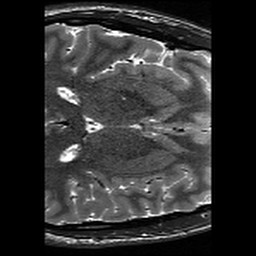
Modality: T2w
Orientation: axial
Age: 20
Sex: male
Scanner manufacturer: siemens
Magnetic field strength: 3 T
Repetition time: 13.15 s
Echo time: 0.082 s